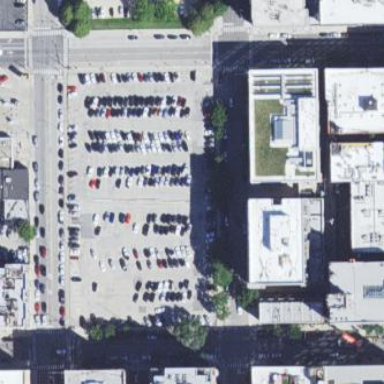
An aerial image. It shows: Parking area with surface.